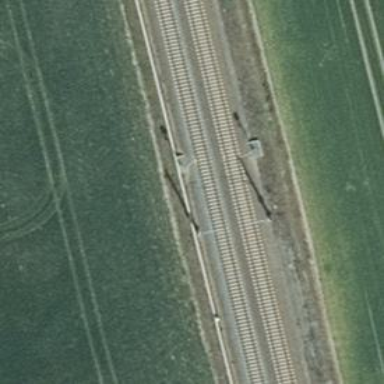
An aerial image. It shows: Light signal at railway crossing.